Question: I have previously asked two questions <URL> but there is still some problem lingering and those who helped with those questions believe there may be a problem unrelated.
When I click the tab bar item for my routineTableViewController, the app freezes up.
I am posting my data model, appDelegate, and routineViewController so I can try to get this solved once and for all. Please let me know if there is any other information that would be beneficial.
When I click the routineViewController's tab icon, I get the SIGABRT error the in the console it shows the following:
'''
2011-03-29 23:34:25.334 Curl[5817:207] Unresolved error Error Domain=NSCocoaErrorDomain Code=134100 "The operation couldn't be completed. (Cocoa error 134100.)" UserInfo=0x59199e0 {metadata=<CFBasicHash 0x5918b60 [0x1013400]>{type = immutable dict, count = 6,
entries =>
0 : <CFString 0x5919320 [0x1013400]>{contents = "NSStoreModelVersionIdentifiers"} = <CFArray 0x5919400 [0x1013400]>{type = immutable, count = 0, values = ()}
2 : <CFString 0x5919370 [0x1013400]>{contents = "NSStoreModelVersionHashesVersion"} = <CFNumber 0x5b08250 [0x1013400]>{value = +3, type = kCFNumberSInt32Type}
3 : <CFString 0x18d720 [0x1013400]>{contents = "NSStoreType"} = <CFString 0x18d8f0 [0x1013400]>{contents = "SQLite"}
4 : <CFString 0x59193a0 [0x1013400]>{contents = "NSPersistenceFrameworkVersion"} = <CFNumber 0x5918e10 [0x1013400]>{value = +320, type = kCFNumberSInt64Type}
5 : <CFString 0x59193d0 [0x1013400]>{contents = "NSStoreModelVersionHashes"} = <CFBasicHash 0x5919490 [0x1013400]>{type = immutable dict, count = 1,
entries =>
2 : <CFString 0x5919420 [0x1013400]>{contents = "Routine"} = <CFData 0x5919440 [0x1013400]>{length = 32, capacity = 32, bytes = 0xf3d7cd55f214f5178953471e9f43eb0a ... 0858537b67338fb9}
}
6 : <CFString 0x18d8b0 [0x1013400]>{contents = "NSStoreUUID"} = <CFString 0x5919120 [0x1013400]>{contents = "4C569F90-109B-4FFC-BC6A-853DF9E00B46"}
}
, reason=The model used to open the store is incompatible with the one used to create the store}, {
metadata = {
NSPersistenceFrameworkVersion = 320;
NSStoreModelVersionHashes = {
Routine = <f3d7cd55 f214f517 8953471e 9f43eb0a f785e73a 19b97ca1 0858537b 67338fb9>;
};
NSStoreModelVersionHashesVersion = 3;
NSStoreModelVersionIdentifiers = (
);
NSStoreType = SQLite;
NSStoreUUID = "4C569F90-109B-4FFC-BC6A-853DF9E00B46";
};
reason = "The model used to open the store is incompatible with the one used to create the store";
}
'''
Data Model:

App Delegate:
'''
#import "CurlAppDelegate.h"
#import "ExcerciseNavController.h"
#import "RoutineTableViewController.h"
@implementation CurlAppDelegate
@synthesize window=_window;
@synthesize rootController;
@synthesize excerciseNavController;
@synthesize managedObjectContext=__managedObjectContext;
@synthesize managedObjectModel=__managedObjectModel;
@synthesize persistentStoreCoordinator=__persistentStoreCoordinator;
- (BOOL)application:(UIApplication *)application didFinishLaunchingWithOptions:(NSDictionary *)launchOptions
{
// Override point for customization after application launch.
[self.window addSubview:rootController.view];
[self.window makeKeyAndVisible];
return YES;
}
- (void)applicationWillResignActive:(UIApplication *)application
{
/*
Sent when the application is about to move from active to inactive state. This can occur for certain types of temporary interruptions (such as an incoming phone call or SMS message) or when the user quits the application and it begins the transition to the background state.
Use this method to pause ongoing tasks, disable timers, and throttle down OpenGL ES frame rates. Games should use this method to pause the game.
*/
}
- (void)applicationDidEnterBackground:(UIApplication *)application
{
/*
Use this method to release shared resources, save user data, invalidate timers, and store enough application state information to restore your application to its current state in case it is terminated later.
If your application supports background execution, this method is called instead of applicationWillTerminate: when the user quits.
*/
}
- (void)applicationWillEnterForeground:(UIApplication *)application
{
/*
Called as part of the transition from the background to the inactive state; here you can undo many of the changes made on entering the background.
*/
}
- (void)applicationDidBecomeActive:(UIApplication *)application
{
/*
Restart any tasks that were paused (or not yet started) while the application was inactive. If the application was previously in the background, optionally refresh the user interface.
*/
}
- (void)applicationWillTerminate:(UIApplication *)application
{
/*
Called when the application is about to terminate.
Save data if appropriate.
See also applicationDidEnterBackground:.
*/
}
- (void)dealloc
{
[_window release];
[rootController release];
[excerciseNavController release];
[__managedObjectContext release];
[__managedObjectModel release];
[__persistentStoreCoordinator release];
[super dealloc];
}
- (void)saveContext
{
NSError *error = nil;
NSManagedObjectContext *managedObjectContext = self.managedObjectContext;
if (managedObjectContext != nil)
{
if ([managedObjectContext hasChanges] && ![managedObjectContext save:&error])
{
/*
Replace this implementation with code to handle the error appropriately.
abort() causes the application to generate a crash log and terminate. You should not use this function in a shipping application, although it may be useful during development. If it is not possible to recover from the error, display an alert panel that instructs the user to quit the application by pressing the Home button.
*/
NSLog(@"Unresolved error %@, %@", error, [error userInfo]);
abort();
}
}
}
#pragma mark - Core Data stack
/**
Returns the managed object context for the application.
If the context doesn't already exist, it is created and bound to the persistent store coordinator for the application.
*/
- (NSManagedObjectContext *)managedObjectContext
{
if (__managedObjectContext != nil)
{
return __managedObjectContext;
}
NSPersistentStoreCoordinator *coordinator = [self persistentStoreCoordinator];
if (coordinator != nil)
{
__managedObjectContext = [[NSManagedObjectContext alloc] init];
[__managedObjectContext setPersistentStoreCoordinator:coordinator];
}
return __managedObjectContext;
}
/**
Returns the managed object model for the application.
If the model doesn't already exist, it is created from the application's model.
*/
- (NSManagedObjectModel *)managedObjectModel
{
if (__managedObjectModel != nil)
{
return __managedObjectModel;
}
NSURL *modelURL = [[NSBundle mainBundle] URLForResource:@"Curl" withExtension:@"momd"];
__managedObjectModel = [[NSManagedObjectModel alloc] initWithContentsOfURL:modelURL];
return __managedObjectModel;
}
/**
Returns the persistent store coordinator for the application.
If the coordinator doesn't already exist, it is created and the application's store added to it.
*/
- (NSPersistentStoreCoordinator *)persistentStoreCoordinator
{
if (__persistentStoreCoordinator != nil)
{
return __persistentStoreCoordinator;
}
NSURL *storeURL = [[self applicationDocumentsDirectory] URLByAppendingPathComponent:@"Curl.sqlite"];
NSError *error = nil;
__persistentStoreCoordinator = [[NSPersistentStoreCoordinator alloc] initWithManagedObjectModel:[self managedObjectModel]];
if (![__persistentStoreCoordinator addPersistentStoreWithType:NSSQLiteStoreType configuration:nil URL:storeURL options:nil error:&error])
{
/*
Replace this implementation with code to handle the error appropriately.
abort() causes the application to generate a crash log and terminate. You should not use this function in a shipping application, although it may be useful during development. If it is not possible to recover from the error, display an alert panel that instructs the user to quit the application by pressing the Home button.
Typical reasons for an error here include:
* The persistent store is not accessible;
* The schema for the persistent store is incompatible with current managed object model.
Check the error message to determine what the actual problem was.
If the persistent store is not accessible, there is typically something wrong with the file path. Often, a file URL is pointing into the application's resources directory instead of a writeable directory.
If you encounter schema incompatibility errors during development, you can reduce their frequency by:
* Simply deleting the existing store:
[[NSFileManager defaultManager] removeItemAtURL:storeURL error:nil]
* Performing automatic lightweight migration by passing the following dictionary as the options parameter:
[NSDictionary dictionaryWithObjectsAndKeys:[NSNumber numberWithBool:YES], NSMigratePersistentStoresAutomaticallyOption, [NSNumber numberWithBool:YES], NSInferMappingModelAutomaticallyOption, nil];
Lightweight migration will only work for a limited set of schema changes; consult "Core Data Model Versioning and Data Migration Programming Guide" for details.
*/
NSLog(@"Unresolved error %@, %@", error, [error userInfo]);
abort();
}
return __persistentStoreCoordinator;
}
#pragma mark - Application's Documents directory
/**
Returns the URL to the application's Documents directory.
*/
- (NSURL *)applicationDocumentsDirectory
{
return [[[NSFileManager defaultManager] URLsForDirectory:NSDocumentDirectory inDomains:NSUserDomainMask] lastObject];
}
@end
'''
routineViewController:
'''
#import "RoutineTableViewController.h"
#import "AlertPrompt.h"
#import "Routine.h"
#import "CurlAppDelegate.h"
@implementation RoutineTableViewController
@synthesize tableView;
@synthesize eventsArray;
@synthesize managedObjectContext;
- (void)dealloc
{
[managedObjectContext release];
[eventsArray release];
[super dealloc];
}
- (void)didReceiveMemoryWarning
{
[super didReceiveMemoryWarning];
}
-(void)addEvent
'''
{
CurlAppDelegate *curlAppDelegate = [[UIApplication sharedApplication] delegate];
NSManagedObjectContext *context = [curlAppDelegate managedObjectContext];
'''
Routine *routine = (Routine *)[NSEntityDescription insertNewObjectForEntityForName:@"Routine" inManagedObjectContext:context];
NSManagedObject *newRoutineEntry;
newRoutineEntry = [NSEntityDescription insertNewObjectForEntityForName:@"Routine" inManagedObjectContext:context];
NSError *error = nil;
if (![context save:&error]) {
// Handle the error.
}
[eventsArray insertObject:routine atIndex:0];
NSIndexPath *indexPath = [NSIndexPath indexPathForRow:0 inSection:0];
[self.tableView insertRowsAtIndexPaths:[NSArray arrayWithObject:indexPath] withRowAnimation:UITableViewRowAnimationFade];
[self.tableView scrollToRowAtIndexPath:[NSIndexPath indexPathForRow:0 inSection:0] atScrollPosition:UITableViewScrollPositionTop animated:YES];
'''
}
# pragma mark - View lifecycle
'''
- (void)viewDidLoad
{
'''
CurlAppDelegate *curlAppDelegate = [[UIApplication sharedApplication] delegate];
NSManagedObjectContext *context = [curlAppDelegate managedObjectContext];
'''
NSFetchRequest *request = [[NSFetchRequest alloc] init];
NSEntityDescription *entity = [NSEntityDescription entityForName:@"Routine" inManagedObjectContext:context];
[request setEntity:entity];
NSError *error = nil;
NSMutableArray *mutableFetchResults = [[context executeFetchRequest:request error:&error] mutableCopy];
if (mutableFetchResults == nil) {
// Handle the error.
}
[self setEventsArray:mutableFetchResults];
[mutableFetchResults release];
[request release];
UIBarButtonItem * addButton = [[UIBarButtonItem alloc] initWithBarButtonSystemItem:UIBarButtonSystemItemAdd target:self action:@selector(showPrompt)];
[self.navigationItem setLeftBarButtonItem:addButton];
[addButton release];
UIBarButtonItem *editButton = [[UIBarButtonItem alloc]initWithTitle:@"Edit" style:UIBarButtonItemStyleBordered target:self action:@selector(toggleEdit)];
self.navigationItem.rightBarButtonItem = editButton;
[editButton release];
[super viewDidLoad];
}
-(void)toggleEdit
{
[self.tableView setEditing: !self.tableView.editing animated:YES];
if (self.tableView.editing)
[self.navigationItem.rightBarButtonItem setTitle:@"Done"];
else
[self.navigationItem.rightBarButtonItem setTitle:@"Edit"];
}
-(void)showPrompt
{
AlertPrompt *prompt = [AlertPrompt alloc];
prompt = [prompt initWithTitle:@"Add Workout Day" message:@"
Please enter title for workout day" delegate:self cancelButtonTitle:@"Cancel" okButtonTitle:@"Add"];
[prompt show];
[prompt release];
}
- (void)alertView:(UIAlertView *)alertView willDismissWithButtonIndex:(NSInteger)buttonIndex
{
if (buttonIndex != [alertView cancelButtonIndex])
{
NSString *entered = [(AlertPrompt *)alertView enteredText];
if(eventsArray && entered)
{
[eventsArray addObject:entered];
[tableView reloadData];
}
}
}
- (void)viewDidUnload
{
self.eventsArray = nil;
[super viewDidUnload];
}
- (void)viewWillAppear:(BOOL)animated
{
[super viewWillAppear:animated];
}
- (void)viewDidAppear:(BOOL)animated
{
[super viewDidAppear:animated];
}
- (void)viewWillDisappear:(BOOL)animated
{
[super viewWillDisappear:animated];
}
- (void)viewDidDisappear:(BOOL)animated
{
[super viewDidDisappear:animated];
}
- (BOOL)shouldAutorotateToInterfaceOrientation:(UIInterfaceOrientation)interfaceOrientation
{
// Return YES for supported orientations
return (interfaceOrientation == UIInterfaceOrientationPortrait);
}
#pragma mark - Table view data source
- (NSInteger)numberOfSectionsInTableView:(UITableView *)tableView
{
return 1;
}
- (NSInteger)tableView:(UITableView *)tableView numberOfRowsInSection:(NSInteger)section
{
return [eventsArray count];
}
- (UITableViewCell *)tableView:(UITableView *)tableView cellForRowAtIndexPath:(NSIndexPath *)indexPath
{
static NSString *CellIdentifier = @"Cell";
UITableViewCell *cell = [tableView dequeueReusableCellWithIdentifier:CellIdentifier];
if (cell == nil)
cell = [[[UITableViewCell alloc] initWithStyle:UITableViewCellEditingStyleDelete reuseIdentifier:CellIdentifier] autorelease];
cell.textLabel.text = [self.eventsArray objectAtIndex:indexPath.row];
return cell;
}
// Override to support conditional editing of the table view.
- (BOOL)tableView:(UITableView *)tableView canEditRowAtIndexPath:(NSIndexPath *)indexPath
{
// Return NO if you do not want the specified item to be editable.
return YES;
}
-(void)tableView:(UITableView *)tableView commitEditingStyle:(UITableViewCellEditingStyle)editingStyle forRowAtIndexPath:(NSIndexPath *)indexPath
{
if (editingStyle == UITableViewCellEditingStyleDelete) {
// Delete the managed object at the given index path.
NSManagedObject *eventToDelete = [eventsArray objectAtIndex:indexPath.row];
[managedObjectContext deleteObject:eventToDelete];
// Update the array and table view.
[eventsArray removeObjectAtIndex:indexPath.row];
[tableView deleteRowsAtIndexPaths:[NSArray arrayWithObject:indexPath] withRowAnimation:YES];
// Commit the change.
NSError *error = nil;
if (![managedObjectContext save:&error]) {
// Handle the error.
}
}
}
/*
// Override to support rearranging the table view.
- (void)tableView:(UITableView *)tableView moveRowAtIndexPath:(NSIndexPath *)fromIndexPath toIndexPath:(NSIndexPath *)toIndexPath
{
}
*/
/*
// Override to support conditional rearranging of the table view.
- (BOOL)tableView:(UITableView *)tableView canMoveRowAtIndexPath:(NSIndexPath *)indexPath
{
// Return NO if you do not want the item to be re-orderable.
return YES;
}
*/
#pragma mark - Table view delegate
- (void)tableView:(UITableView *)tableView didSelectRowAtIndexPath:(NSIndexPath *)indexPath
{
// Navigation logic may go here. Create and push another view controller.
/*
<#DetailViewController#> *detailViewController = [[<#DetailViewController#> alloc] initWithNibName:@"<#Nib name#>" bundle:nil];
// ...
// Pass the selected object to the new view controller.
[self.navigationController pushViewController:detailViewController animated:YES];
[detailViewController release];
*/
}
@end
'''
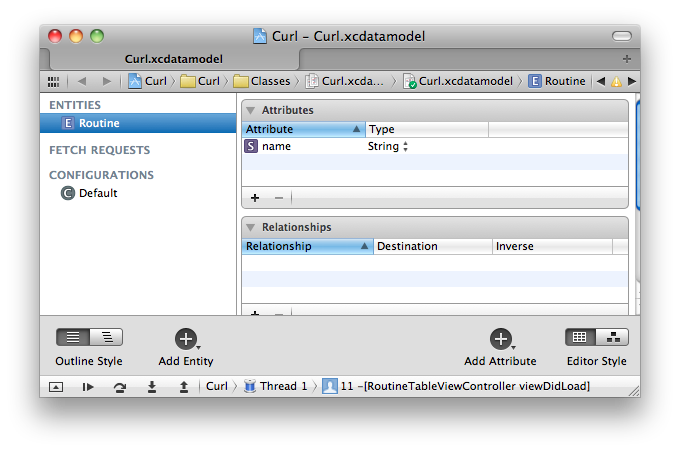
Answer: '''
reason = "The model used to open the store is incompatible with the one used to create the store";
'''
You must have changed the model at some point. Remove the app from the device/simulator and then reload it. All should be fine after that.